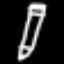
Label: pencil